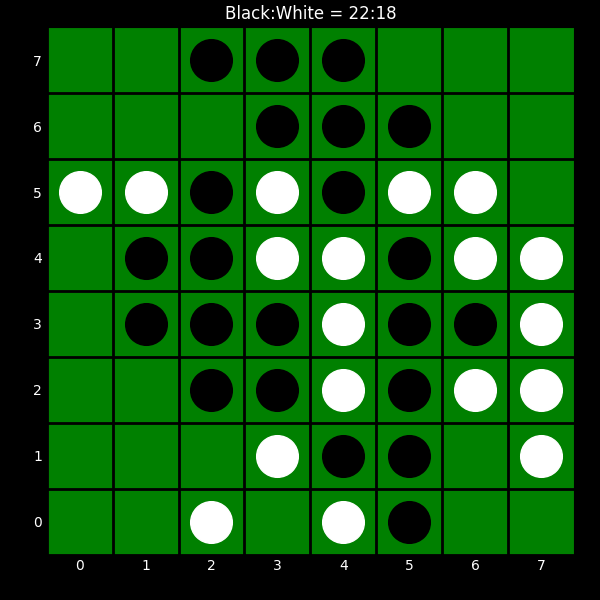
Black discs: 22
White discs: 18